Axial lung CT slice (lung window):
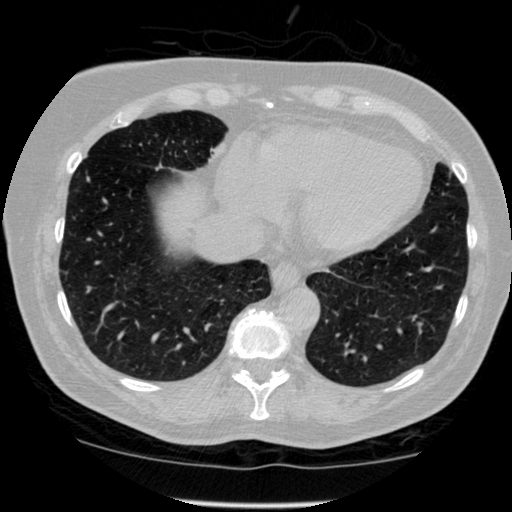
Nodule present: no